Question: I want to create a custom 'NSTextField/UITextField' like this for entering a software key (pardon my paint skills).

Does anybody have any suggestions as to how I should go about this?
My lazy solution would be to give it a placeholder string with spaces and dashes in between, and as they type just mask those dashes into their string. But I wanted to see if anybody else had some input-- or if I should just go with your standard separate text fields
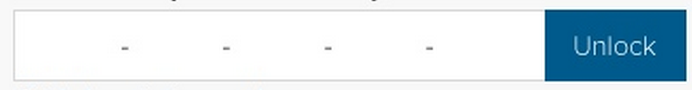
Answer: '''
-(void)viewDidLoad
{
UITextField *firstPart = [[UITextField alloc] initWithFrame: YOUR_FRAME];
firstPart.placeholder = @"-";
firstPart.textAlignment = NSTextAlignmentCenter;
[self.view addSubview: firstPart];
// Create others
}
-(IBAction)unlockBtnPressed:(id)sender
{
NSString *softwareKey = [NSString stringWithFormat: @"%@ - %@ - %@", firstPart.text, secondPart.text, thirdPart.text];
}
'''